Aerial crown-view tile of a tropical tree (Barro Colorado Island, Panama), acquired 20250715:
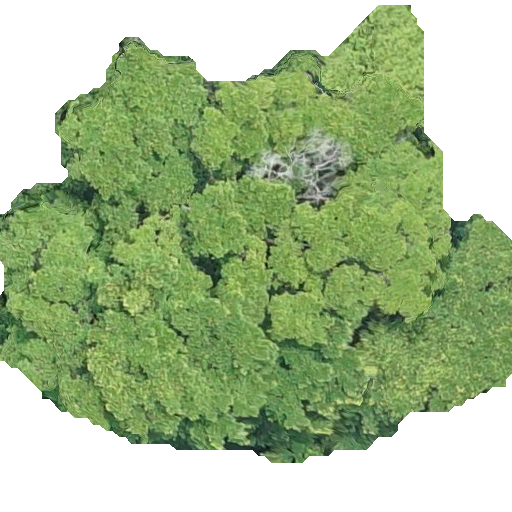
Species: Guapira myrtiflora
GBIF accepted scientific name: Guapira myrtiflora
Crown area: 250.971 m²